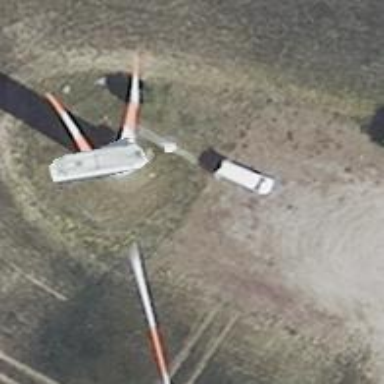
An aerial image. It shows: Wind generator with horizontal axis. The wind turbine is from Vestas.